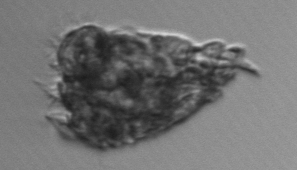
Label: zooplankton